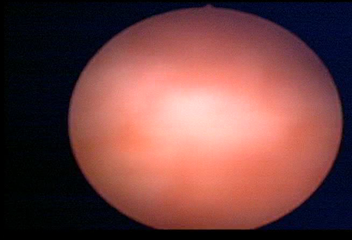
Modality: WLC
Class: Normal mucosa
Bladder cancer association: No